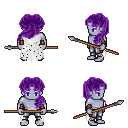
a pixel art fantasy rpg character, male body template, dark elf, purple skin, white tattered cape, metal pants, purple princess hairstyle, leather bracers, spear, four views (front, back, left, right), 2x2 character sprite sheet, small pixel art, hard edges, no anti-aliasing